Question: Upon running my code I get:

Constantly peaking between 4 and 12MB multiple times a second.
<URL>
I've narrowed it down to be likely in the draw() function or the settarget() function, but I cannot figure out what is causing so much garbage.
<URL>
What in there could be causing this much garbage?
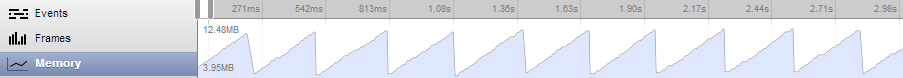
Answer: From what I can glean using <URL> This line looks suspicious to me:
'''
rgbcolor = 'rgb('+Math.floor(Math.random()*256)+','+Math.floor(Math.random()*256)+','+Math.floor(Math.random()*256)+')';
'''
It's called for every dot on every frame, and creates (at least) one new String object, plus the various Number-related stuff that Math does under the hood.
That said, is this causing actual problems for you, or is it just that the saw-tooth memory profile is bugging you? This sort of memory profile is not at all uncommon for garbage-collected runtimes, and the fact the peaks of your sawtooth don't increase over time would seem to indicate you don't actually have a memory leak anywhere. And, too, Chrome (and most modern browsers) are very good at optimizing code that creates transient objects like this.